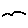
Label: bird